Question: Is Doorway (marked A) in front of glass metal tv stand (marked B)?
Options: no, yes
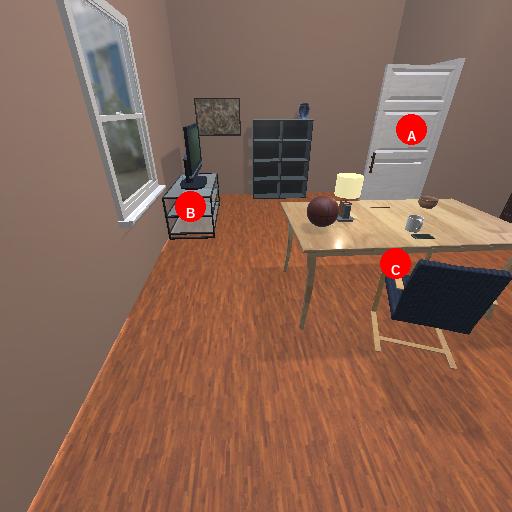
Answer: no